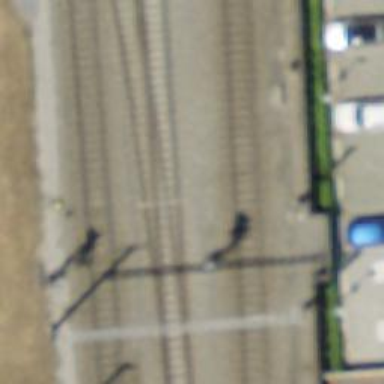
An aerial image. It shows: Siding railway track with electrified contact line.